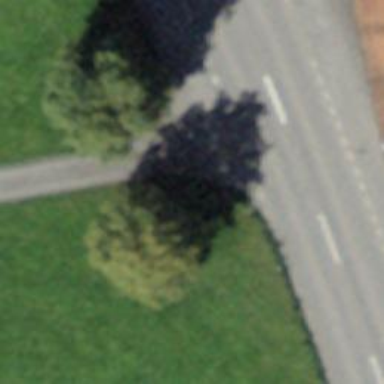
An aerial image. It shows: Bus stop with platform for public transport.